Interaction volume radius: 10 \u00c5
Interaction volume height: 10 \u00c5
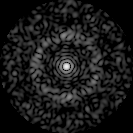
Disorder parameter: 0.8458